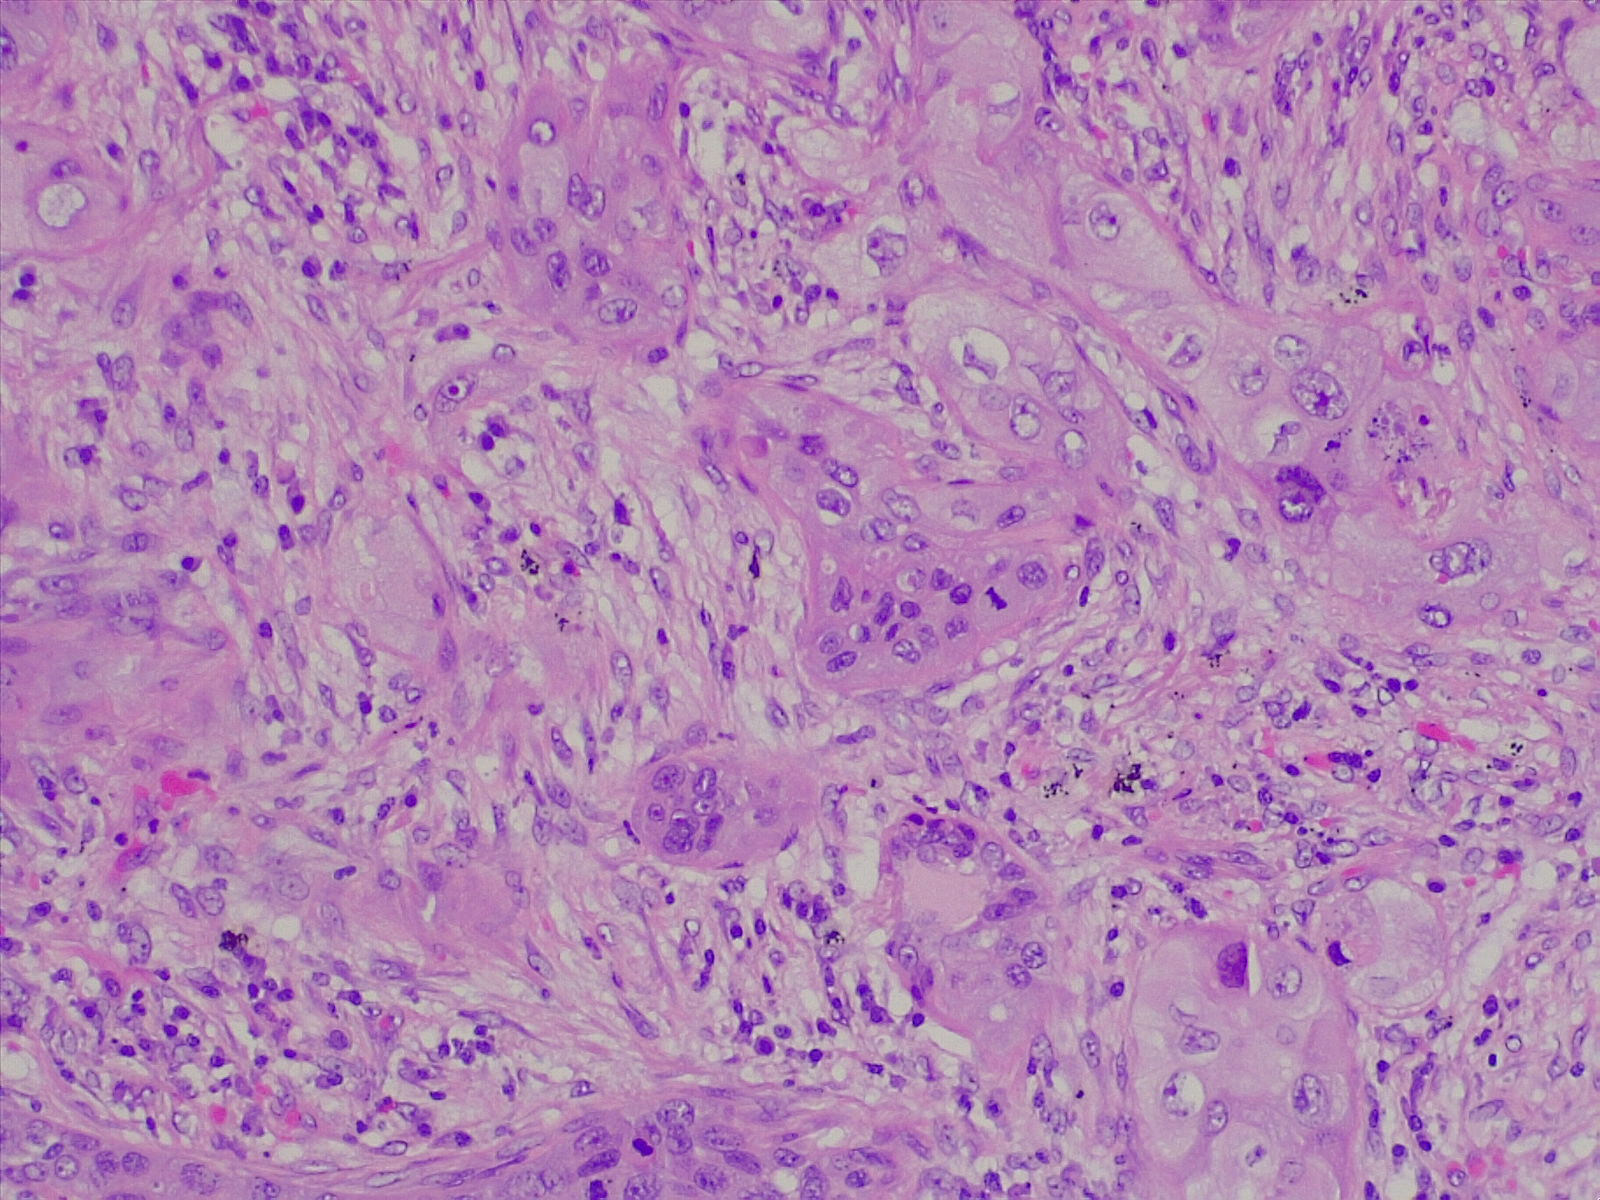
Label: lung squamous cell carcinoma, moderately differentiated